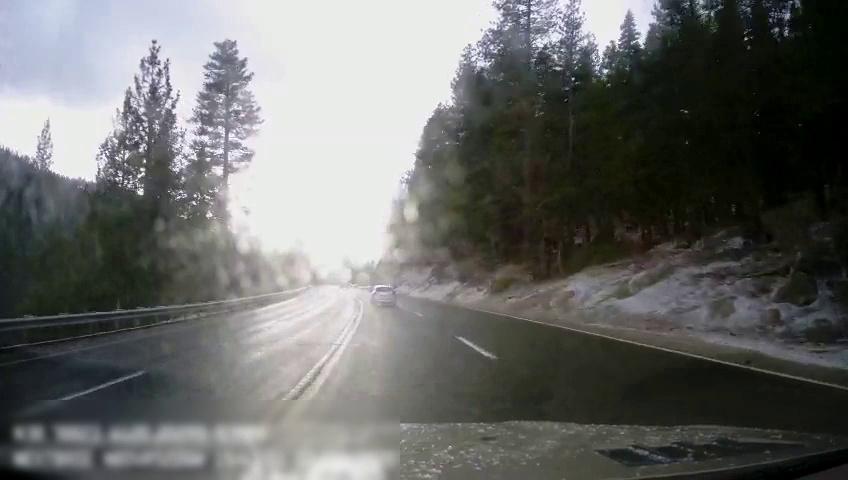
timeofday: Day
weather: Cloudy
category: Drivable Space
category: Vehicles | Car
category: Lanes | Current Lane
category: Lanes | Current Lane
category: Lanes | Opposite Lane
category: Lanes | Opposite Lane
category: Lanes | Current Lane
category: Lanes | Opposite Lane